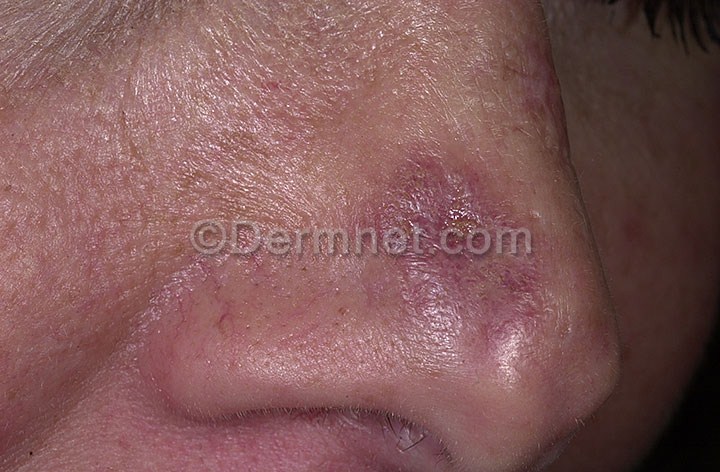
Disease: Lupus and other Connective Tissue diseases